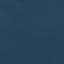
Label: SeaLake